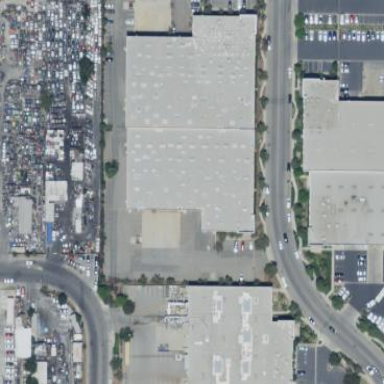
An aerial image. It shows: Warehouse.